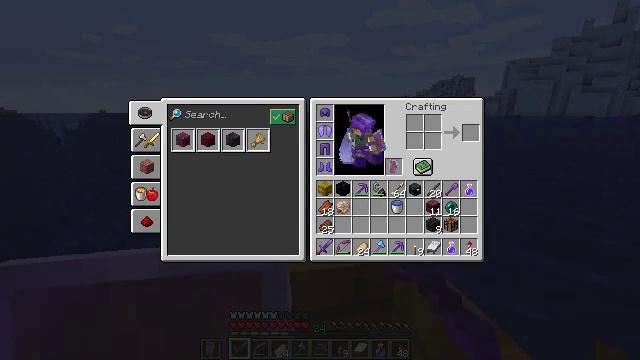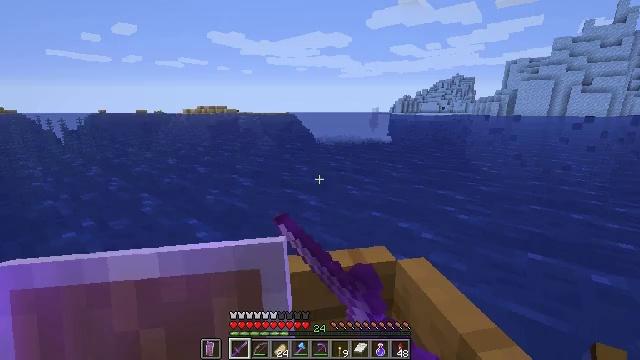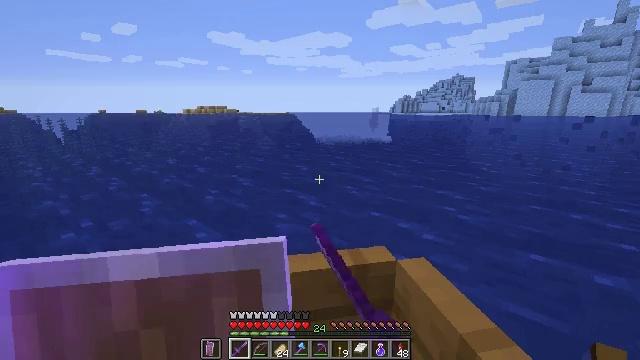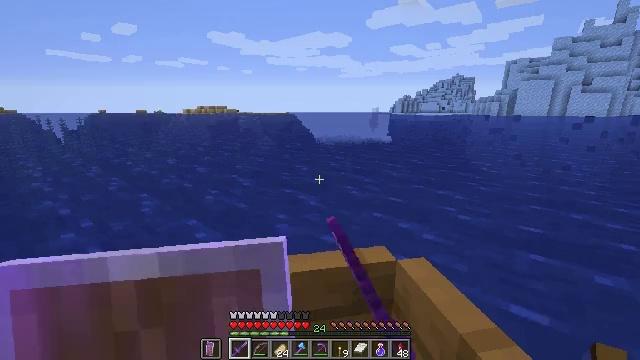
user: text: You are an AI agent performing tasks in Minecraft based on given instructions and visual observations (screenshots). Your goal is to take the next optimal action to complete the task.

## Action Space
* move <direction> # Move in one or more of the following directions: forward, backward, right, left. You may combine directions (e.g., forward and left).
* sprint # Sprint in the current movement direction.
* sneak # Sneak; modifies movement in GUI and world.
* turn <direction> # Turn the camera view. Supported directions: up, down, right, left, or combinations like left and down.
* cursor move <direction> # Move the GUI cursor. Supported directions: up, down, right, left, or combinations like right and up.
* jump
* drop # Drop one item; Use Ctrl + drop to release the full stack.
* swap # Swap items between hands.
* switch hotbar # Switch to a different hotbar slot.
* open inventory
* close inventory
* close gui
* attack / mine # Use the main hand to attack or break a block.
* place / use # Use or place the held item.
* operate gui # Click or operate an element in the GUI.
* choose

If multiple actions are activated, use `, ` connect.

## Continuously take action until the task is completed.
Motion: motion action
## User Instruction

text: Drop stone brick stairs.
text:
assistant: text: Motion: no_op
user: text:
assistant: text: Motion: no_op
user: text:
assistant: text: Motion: move forward
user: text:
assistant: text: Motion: no_op